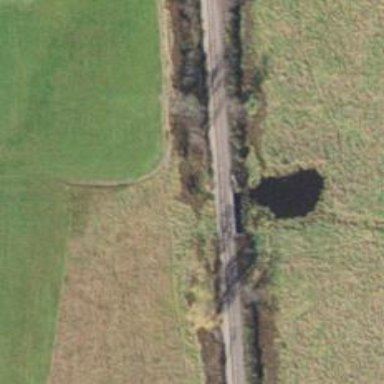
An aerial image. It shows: Bridge over railway line.